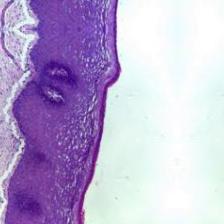
Diagnosis: Normal